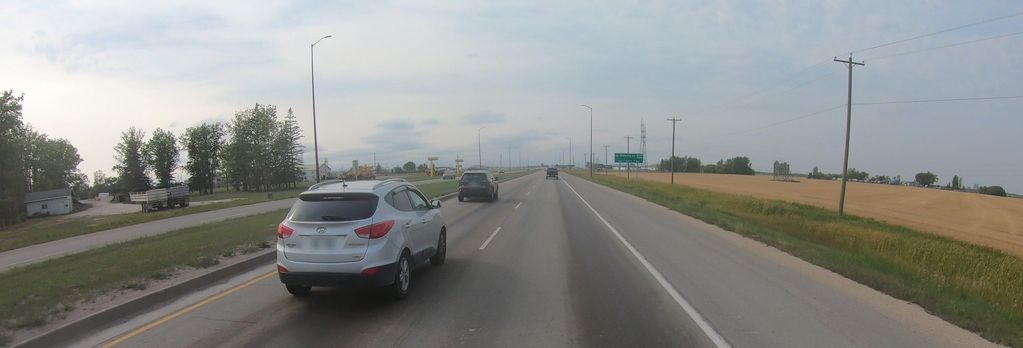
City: winnipeg